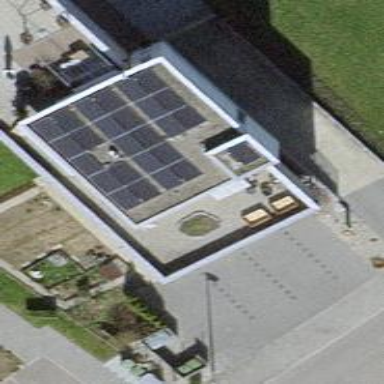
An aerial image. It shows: Solar power generator with photovoltaic panels.